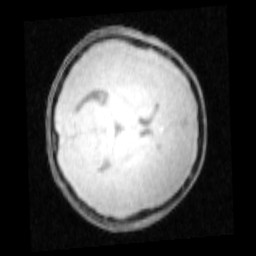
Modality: PDw
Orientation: axial
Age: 16
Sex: male
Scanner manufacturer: siemens
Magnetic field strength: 3 T
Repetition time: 0.25 s
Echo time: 0.00103 s